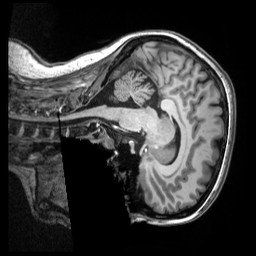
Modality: T1w
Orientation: sagittal
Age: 27
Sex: female